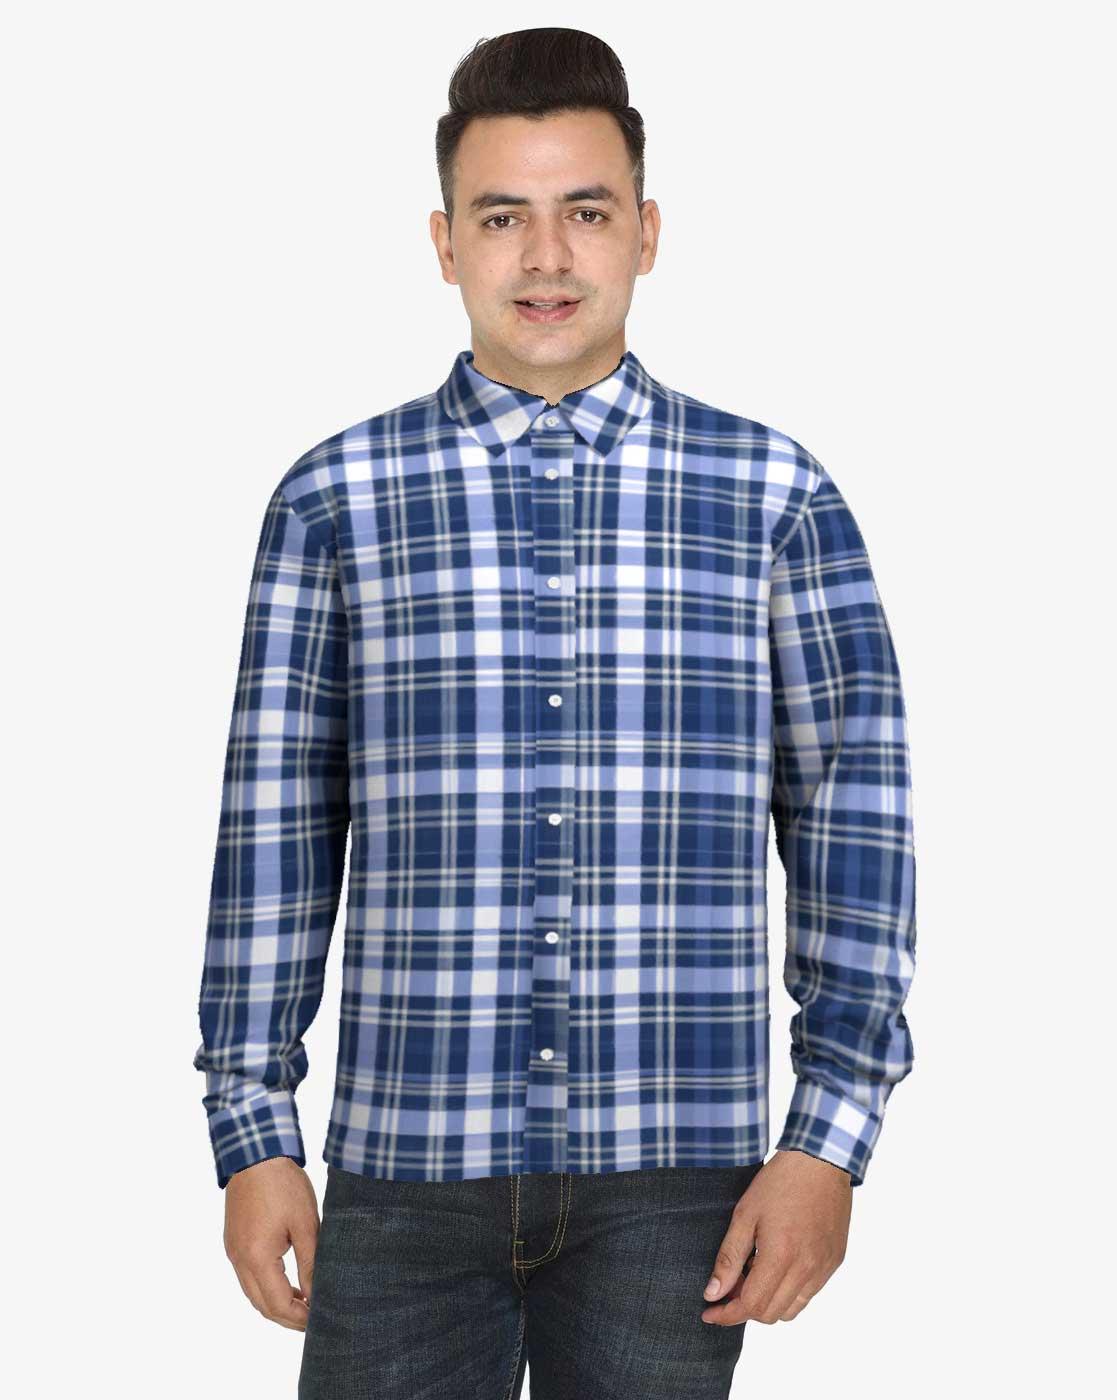
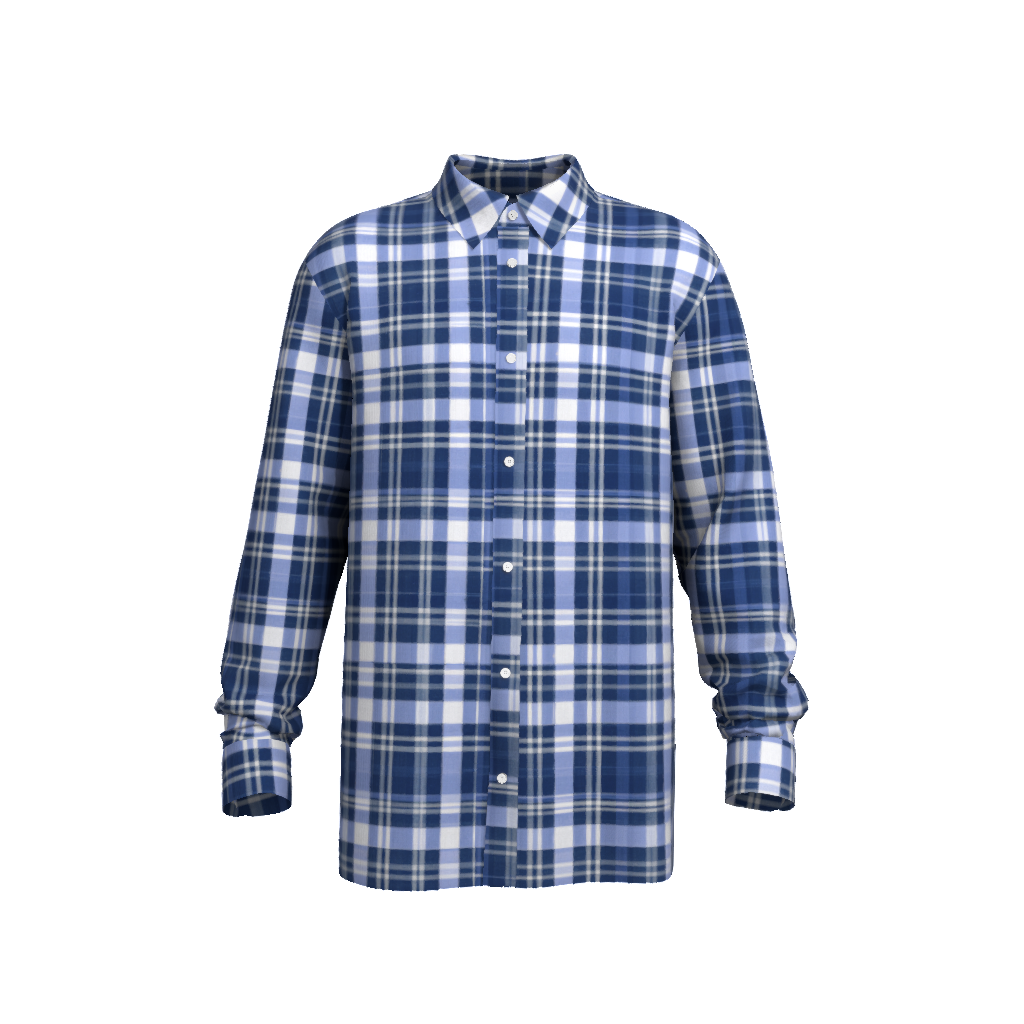
Clothing description: blue regular fit plaid button up tee